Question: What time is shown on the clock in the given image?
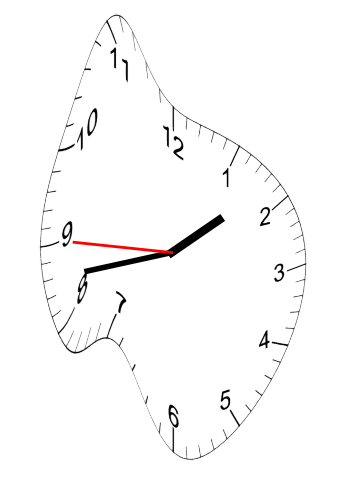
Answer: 01:42:45